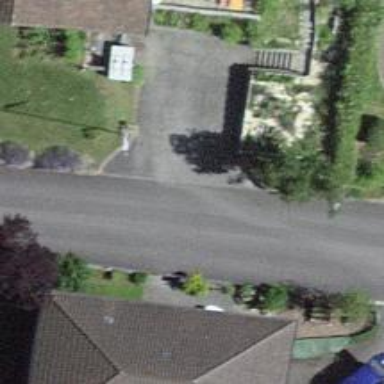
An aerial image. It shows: Living street.